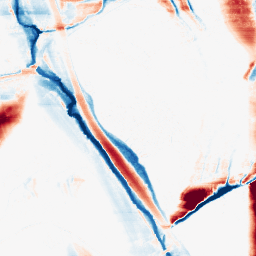
Category: morphological
Decomposition family: morphological_ellipse
Decomposition parameters: operation: average
width: 5
height: 50
Upsampling method: sinc_hamming
Upsampling parameters: scale: 2
kernel_size: 16
Upsampling scale: 2